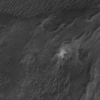
Label: not_dusty